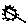
Label: sun